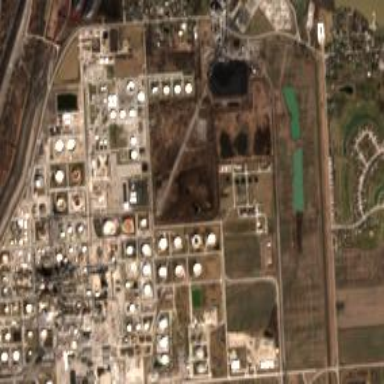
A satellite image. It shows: Industrial area with refinery.